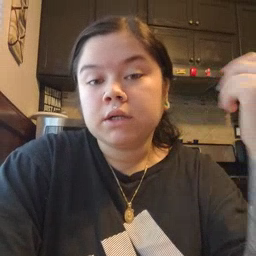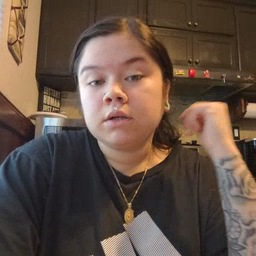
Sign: story